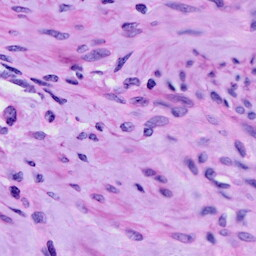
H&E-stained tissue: Cervix